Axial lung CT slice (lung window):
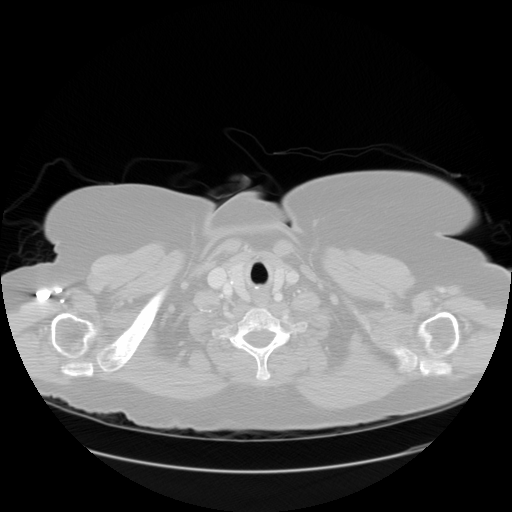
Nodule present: no